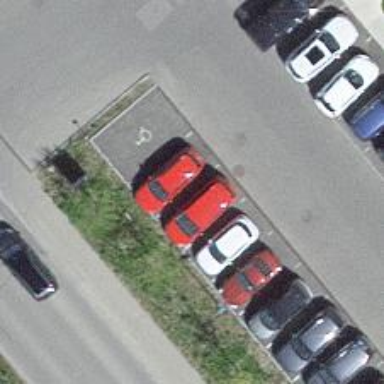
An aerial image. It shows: Car sharing facility.